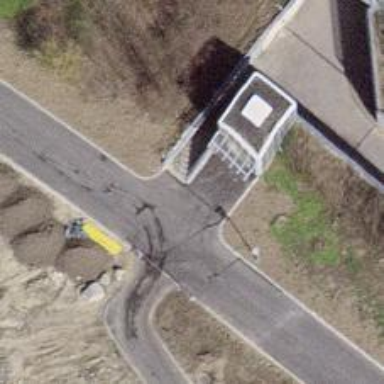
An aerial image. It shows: Set of steps on the road.